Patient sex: F
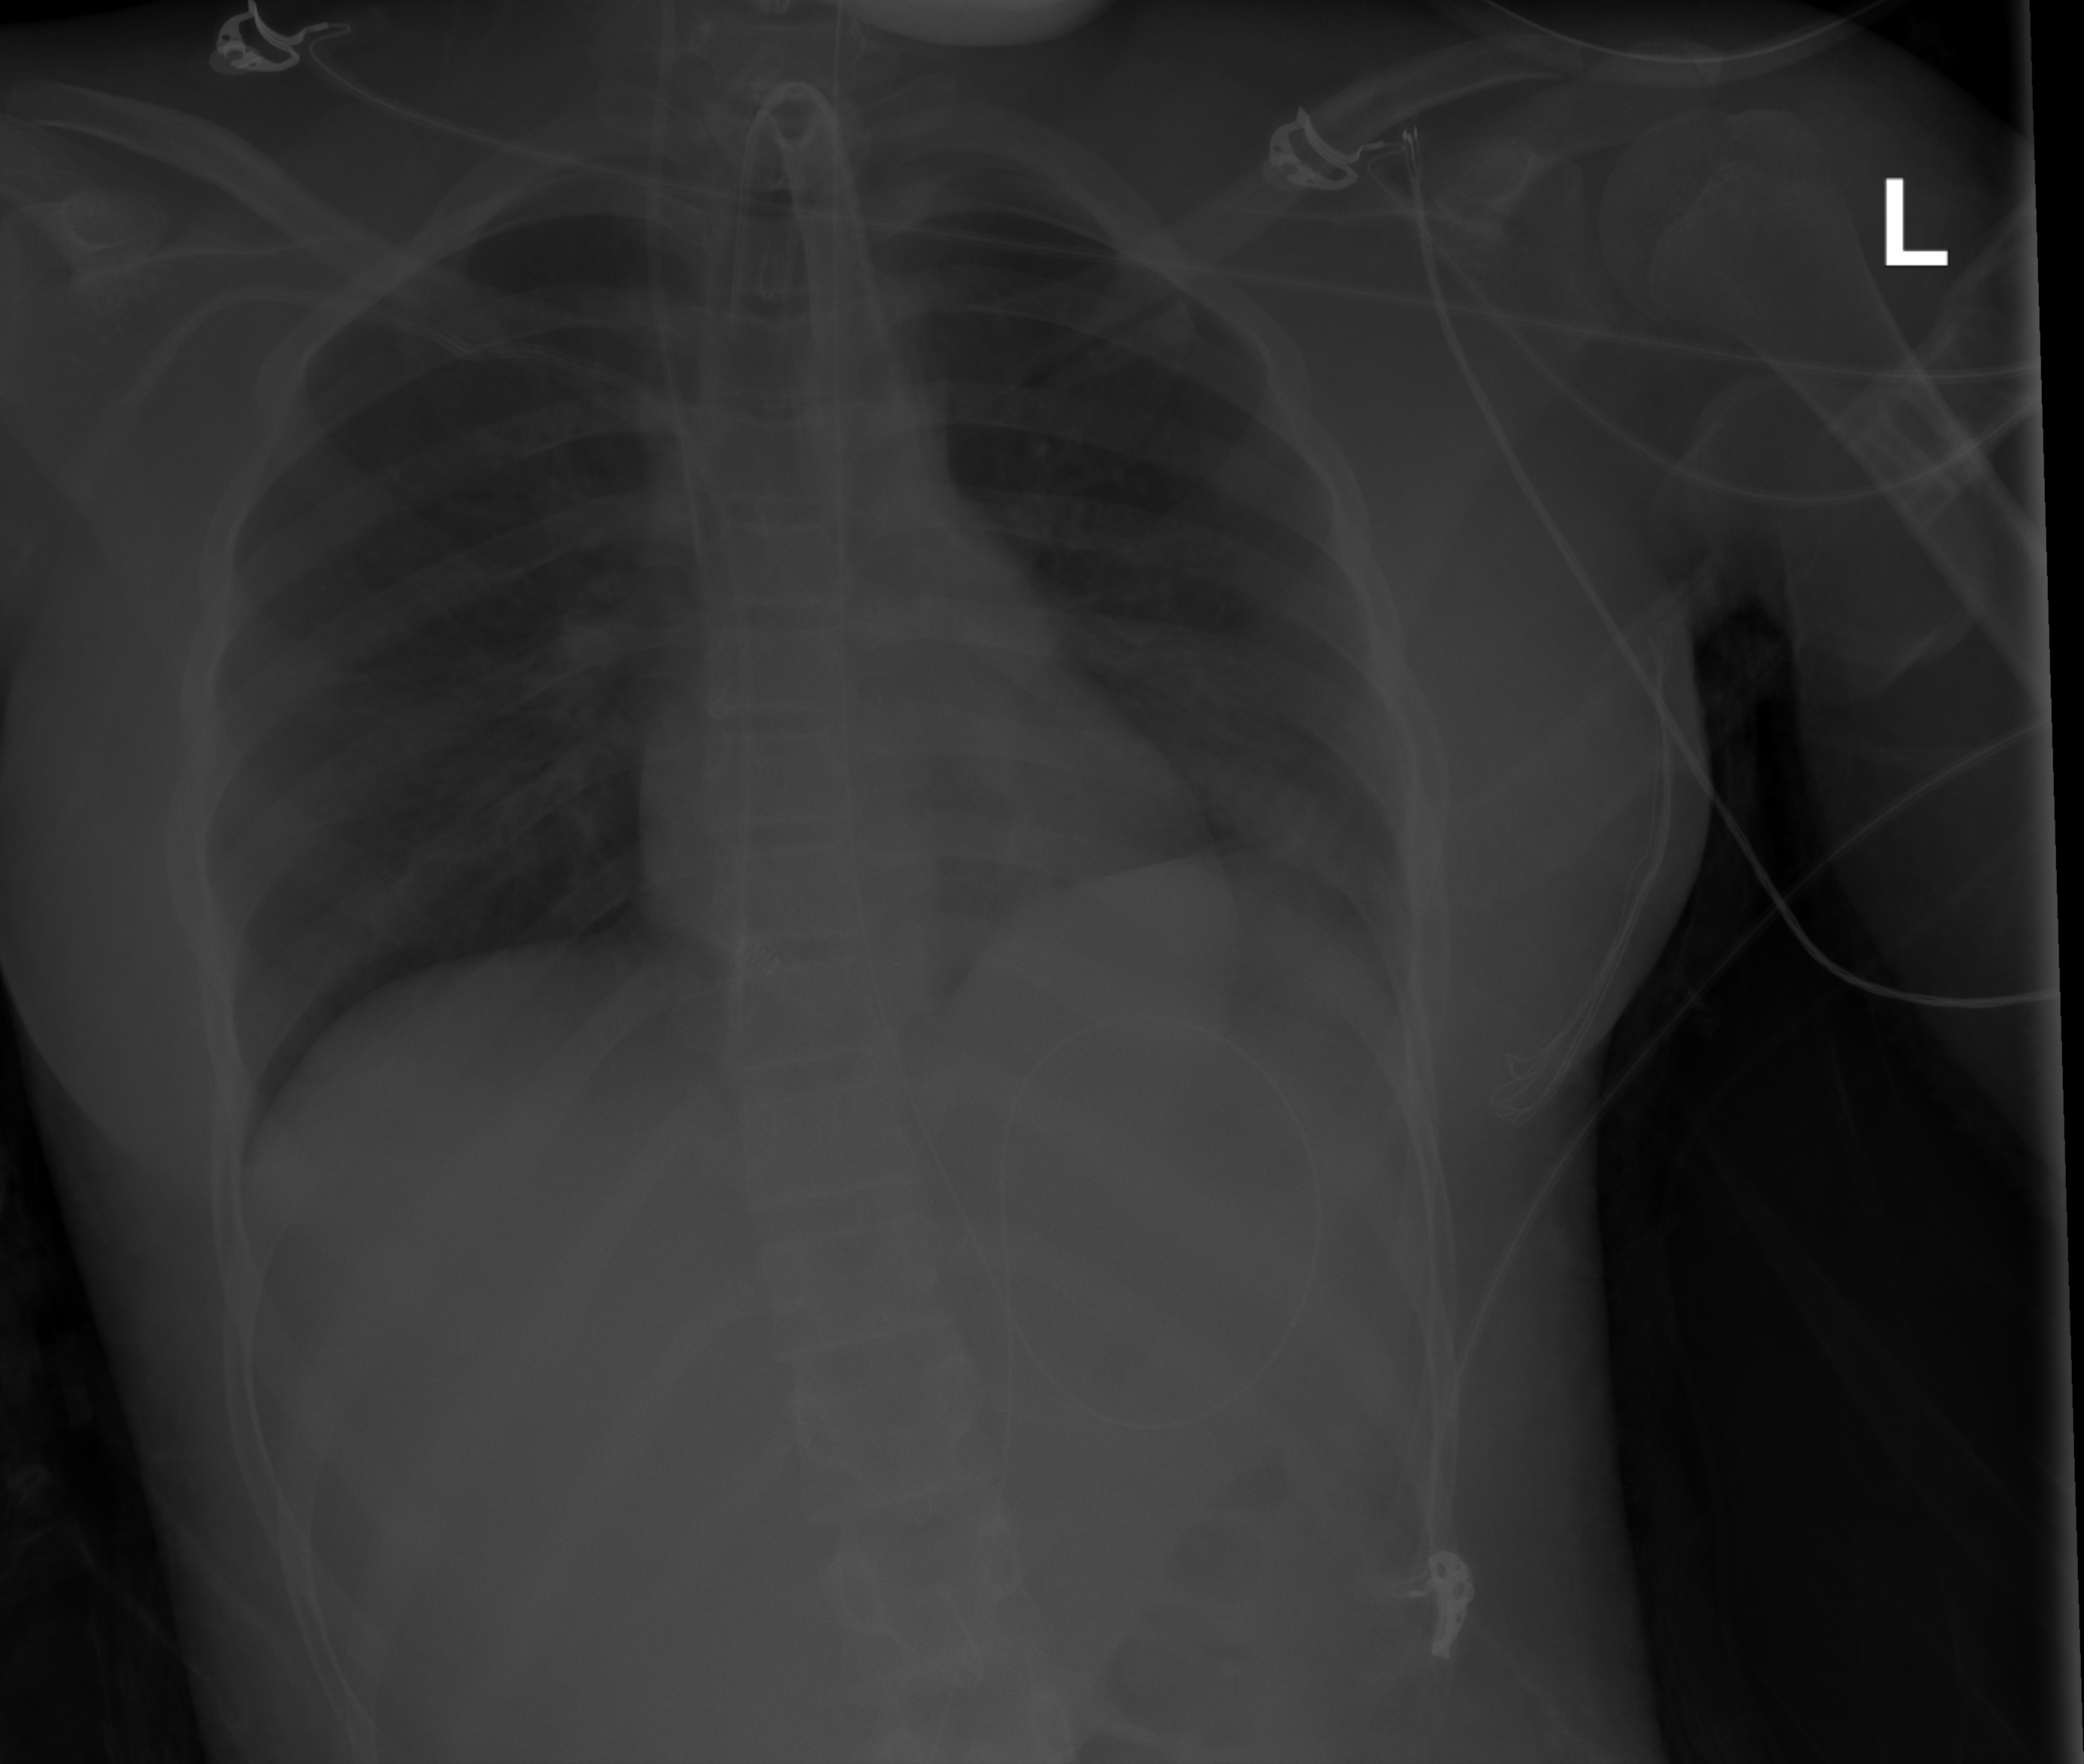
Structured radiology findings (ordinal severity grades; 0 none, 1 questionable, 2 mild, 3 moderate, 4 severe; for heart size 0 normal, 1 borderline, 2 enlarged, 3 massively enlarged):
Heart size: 0
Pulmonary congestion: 0
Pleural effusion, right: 0
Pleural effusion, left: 0
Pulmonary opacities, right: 2
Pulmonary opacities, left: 2
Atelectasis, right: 0
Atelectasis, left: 0